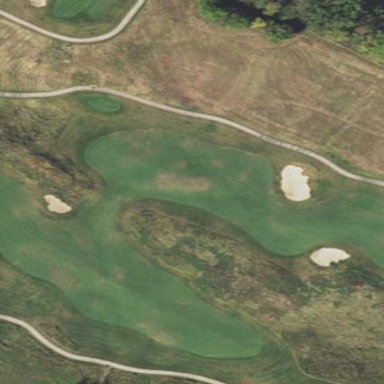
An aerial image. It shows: Golf fairway surrounded by grass.